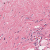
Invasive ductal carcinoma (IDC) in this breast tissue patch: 0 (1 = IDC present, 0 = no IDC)